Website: walmart
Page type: billing-address
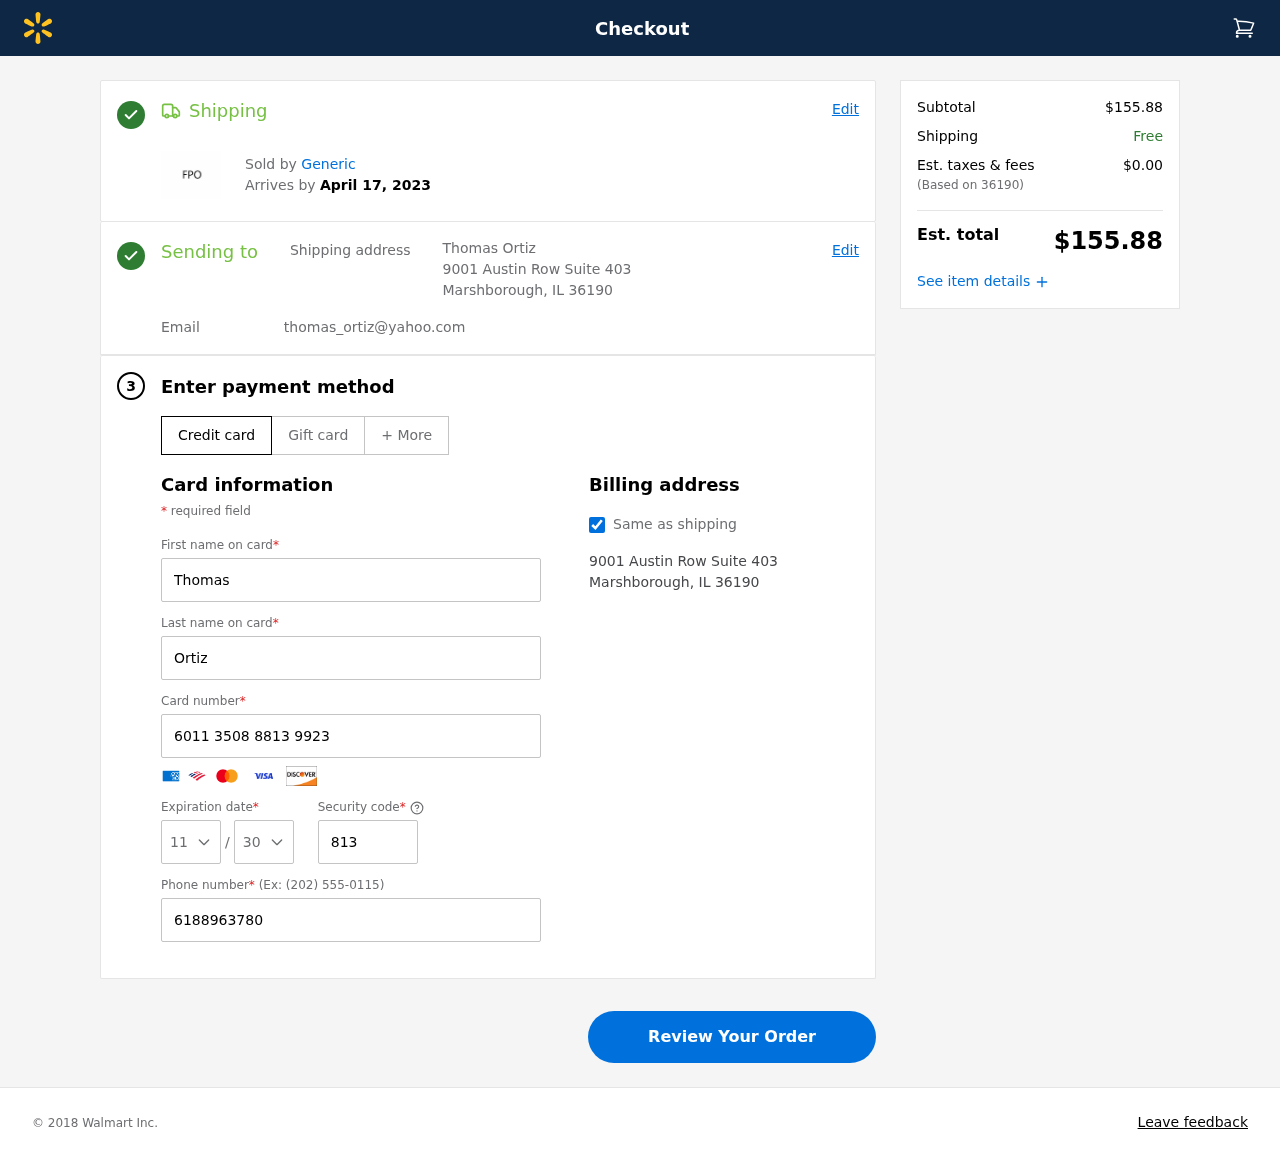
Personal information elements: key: PII_CARD_CVV
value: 813
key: PII_CARD_EXPIRY_MONTH
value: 11
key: PII_CARD_EXPIRY_YEAR
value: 30
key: PII_CARD_NUMBER
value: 6011 3508 8813 9923
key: PII_CITY_STATE_ZIP
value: Marshborough, IL 36190
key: PII_EMAIL
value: thomas_ortiz@yahoo.com
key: PII_FIRSTNAME
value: Thomas
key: PII_FULLNAME
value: Thomas Ortiz
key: PII_LASTNAME
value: Ortiz
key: PII_PHONE
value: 6188963780
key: PII_POSTCODE
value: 36190
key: PII_STREET
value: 9001 Austin Row Suite 403
Product elements: key: PRODUCT1_BRAND
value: Generic
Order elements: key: ORDER_DELIVERY_DATE
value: April 17, 2023
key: ORDER_SUBTOTAL
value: $155.88
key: ORDER_TAX
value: $0.00
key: ORDER_TOTAL
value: $155.88